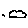
Label: cloud